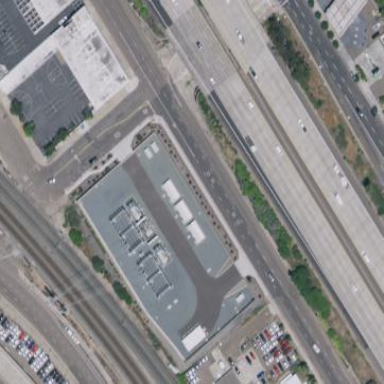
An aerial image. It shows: Substation surrounded by wall.